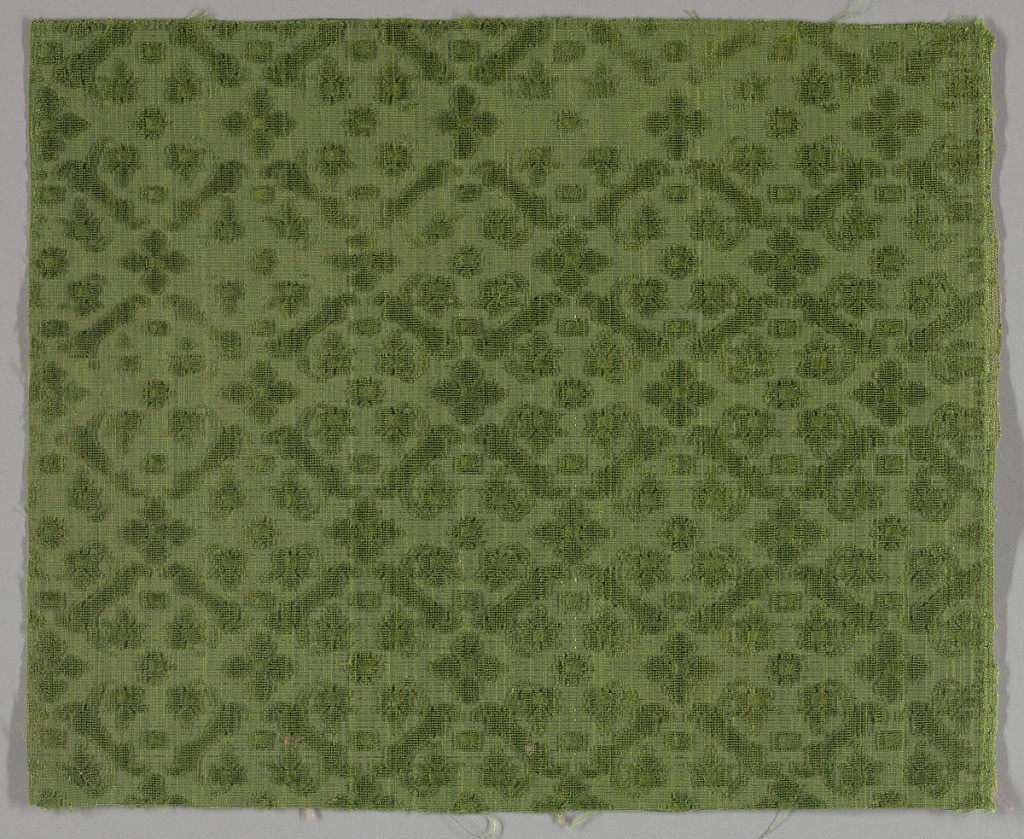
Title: Fragment
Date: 17th century
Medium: silk Technique: supplementary warps forming uncut raised pile in plain weave foundation (velvet)
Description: Fragment of green velvet has diagonal leafing scrolls facing in alternate directions to form a diamond grid.